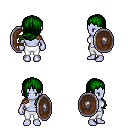
a pixel art fantasy rpg character, female body template, dark elf, purple skin, leather shoulder armor, white pants, green left-swept hairstyle, shield, four views (front, back, left, right), 2x2 character sprite sheet, small pixel art, hard edges, no anti-aliasing